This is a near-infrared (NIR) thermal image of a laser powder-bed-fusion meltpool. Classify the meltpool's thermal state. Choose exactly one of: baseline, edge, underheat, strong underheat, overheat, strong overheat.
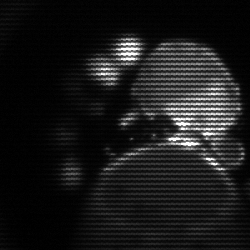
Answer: edge